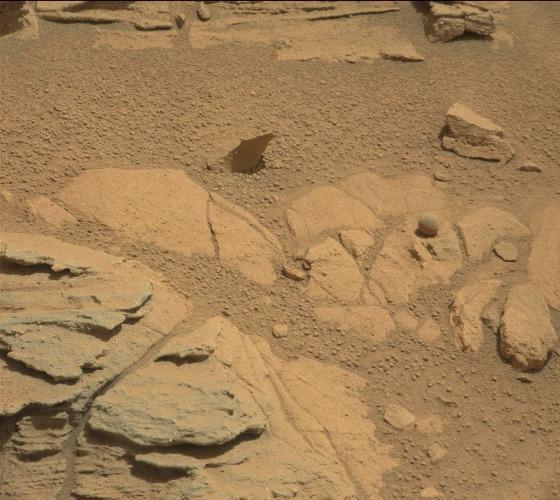
Terrain classes present: Bedrock, Gravel / Sand / Soil, Rock